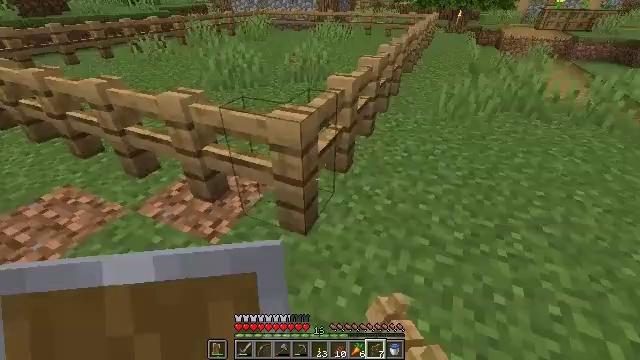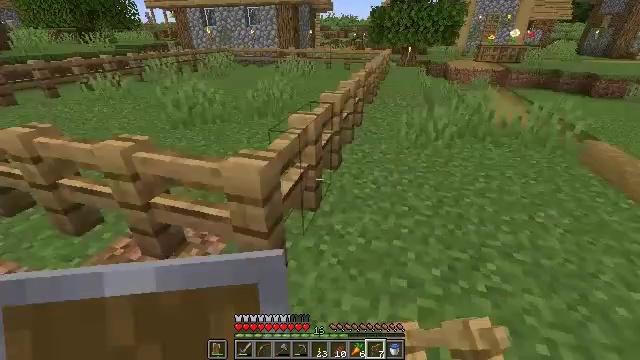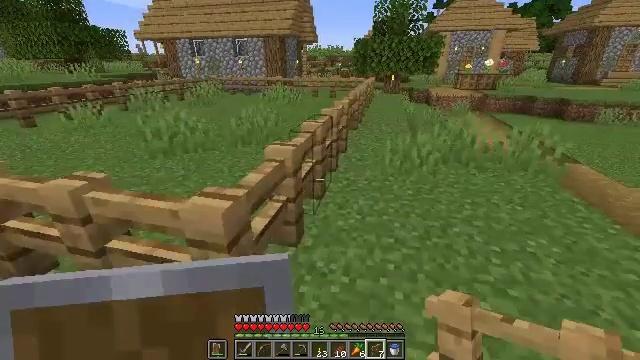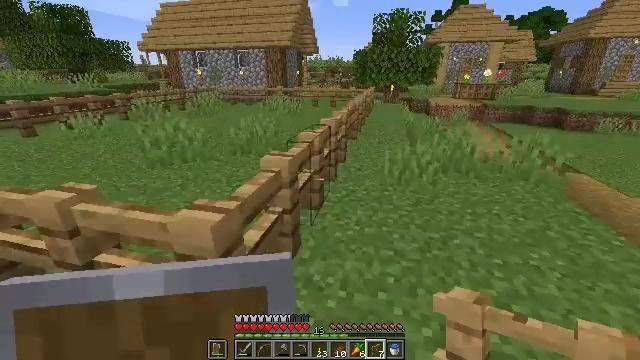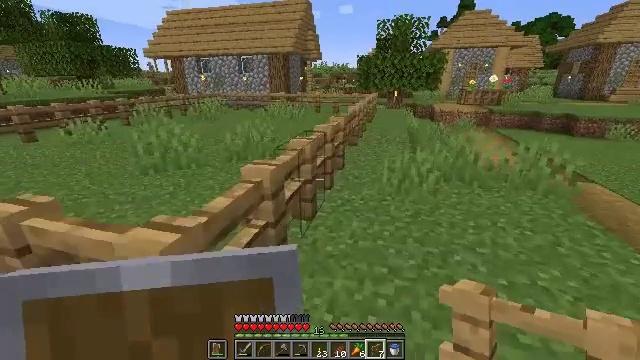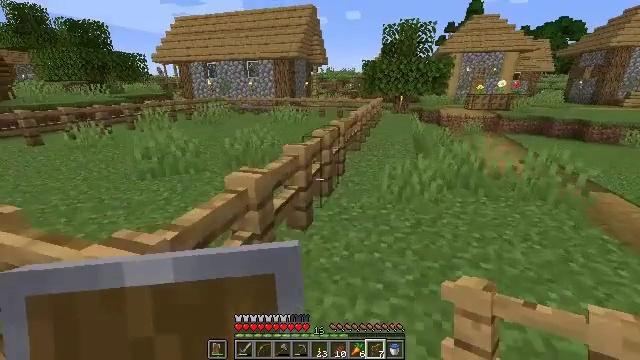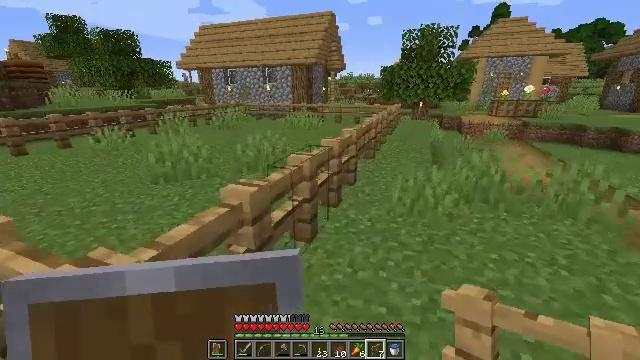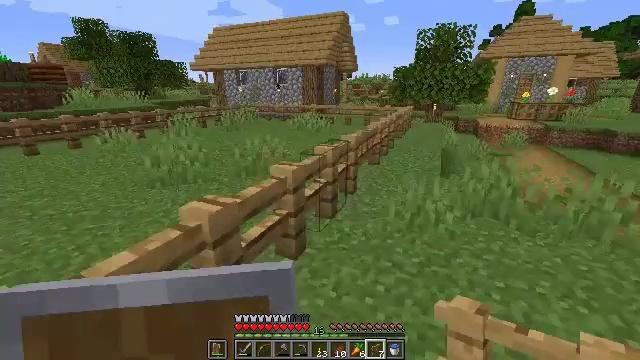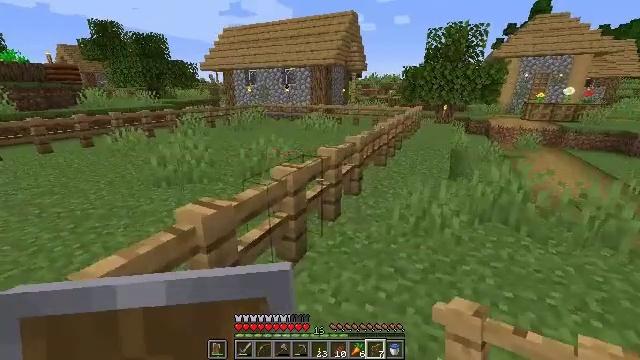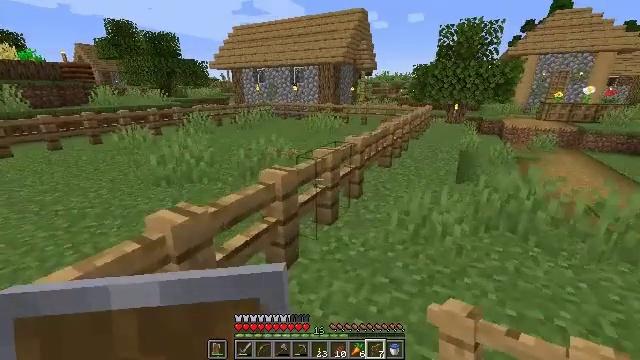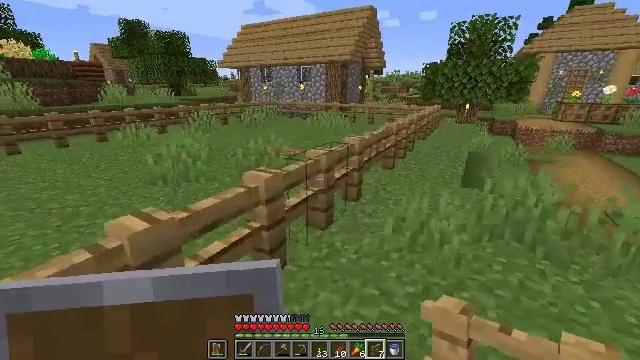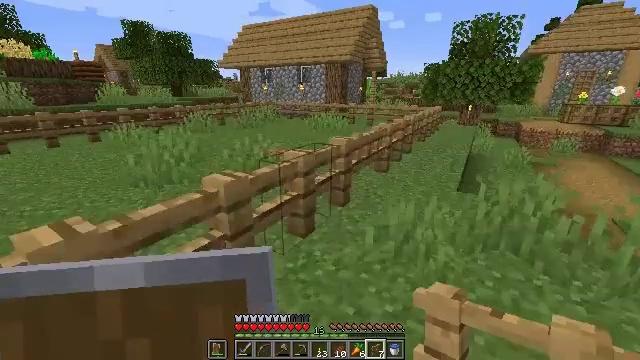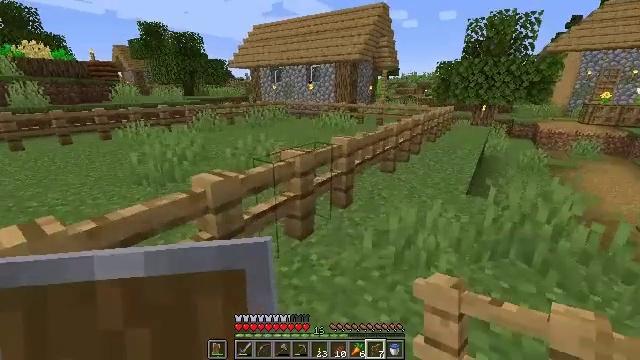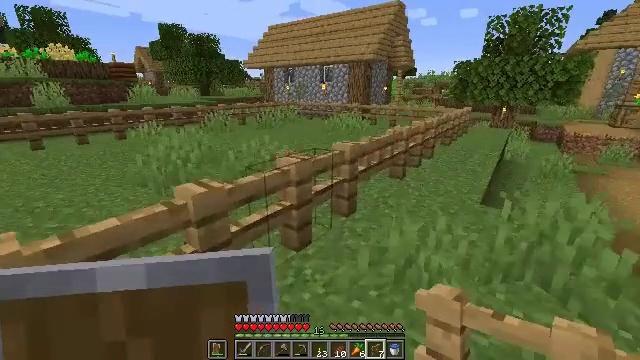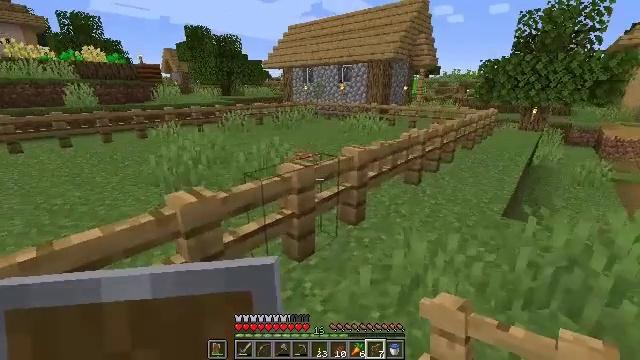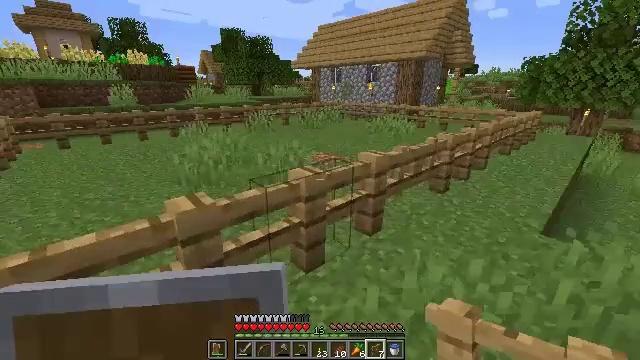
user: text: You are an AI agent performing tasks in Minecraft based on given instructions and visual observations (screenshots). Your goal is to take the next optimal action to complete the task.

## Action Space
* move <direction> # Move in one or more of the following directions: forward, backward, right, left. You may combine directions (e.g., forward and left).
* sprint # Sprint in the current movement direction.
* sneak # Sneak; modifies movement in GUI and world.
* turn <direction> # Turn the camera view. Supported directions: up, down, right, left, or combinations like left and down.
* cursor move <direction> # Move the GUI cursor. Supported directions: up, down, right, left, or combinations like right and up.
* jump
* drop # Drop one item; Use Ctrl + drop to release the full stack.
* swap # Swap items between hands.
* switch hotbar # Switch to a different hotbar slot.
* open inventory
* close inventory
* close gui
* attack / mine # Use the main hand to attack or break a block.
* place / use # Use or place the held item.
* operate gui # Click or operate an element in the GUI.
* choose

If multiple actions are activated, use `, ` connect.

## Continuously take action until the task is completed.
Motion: motion action
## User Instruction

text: Attack the oak fence gate to break it.
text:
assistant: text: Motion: move forward and move right, turn right and up
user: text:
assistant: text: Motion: move forward and move right, turn right and up
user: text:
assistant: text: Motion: move forward and move right, turn up
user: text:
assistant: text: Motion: move forward and move right, turn left and up
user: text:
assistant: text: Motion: move forward and move right, turn left and up
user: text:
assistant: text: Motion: move forward and move right, turn left and up
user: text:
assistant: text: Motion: move forward and move right, turn left
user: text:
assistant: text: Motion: move forward and move right, turn left
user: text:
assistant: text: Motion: move forward and move right, turn left
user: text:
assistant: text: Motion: move forward and move right, turn left
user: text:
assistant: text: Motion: move forward and move right
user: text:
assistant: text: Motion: move forward and move right, turn left
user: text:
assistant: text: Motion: move forward and move right, turn left
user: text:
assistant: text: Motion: move forward and move right, turn left
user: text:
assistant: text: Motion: move forward and move right, turn left
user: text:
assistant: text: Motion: move right
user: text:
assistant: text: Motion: move right, turn left
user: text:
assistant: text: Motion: move right, turn left
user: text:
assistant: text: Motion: move forward and move right
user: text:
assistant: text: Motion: move forward and move right, turn left
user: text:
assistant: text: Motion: move forward and move right, turn left
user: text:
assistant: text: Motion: move forward and move right, turn left
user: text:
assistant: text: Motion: move forward and move right, turn left
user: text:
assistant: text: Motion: move forward and move right, turn left
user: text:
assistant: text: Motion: move forward and move right, turn left
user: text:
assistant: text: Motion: move forward and move right, turn left
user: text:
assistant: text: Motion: move forward, turn left and down
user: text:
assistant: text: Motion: turn left and down, switch to hotbar 3
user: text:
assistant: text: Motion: turn down, switch to hotbar 3
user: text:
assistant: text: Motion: turn right and down, switch to hotbar 3